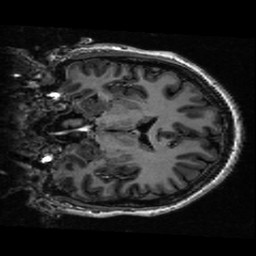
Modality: T1w
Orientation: coronal
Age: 22
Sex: female
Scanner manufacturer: ge
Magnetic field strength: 3 T
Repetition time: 0.01144 s
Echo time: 0.005012 s